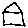
Label: house